Question: Does anyone know what password meter plugin is slack using?

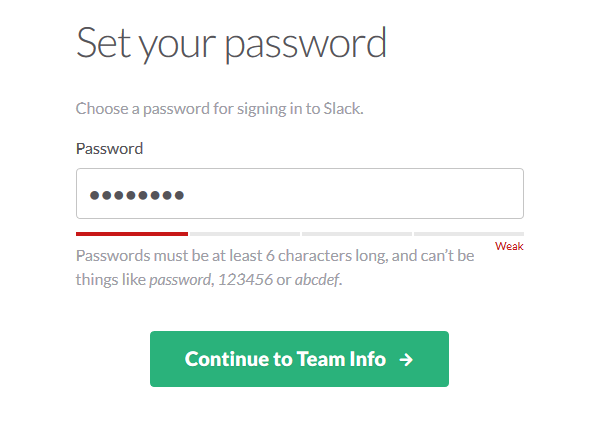
Answer: They are using a plugin called: ""
<URL>